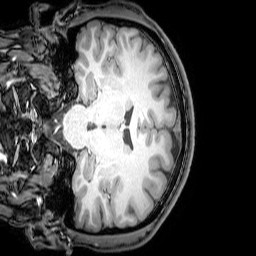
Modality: T1w
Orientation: coronal
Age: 20
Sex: male
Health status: healthy
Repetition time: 0.081 s
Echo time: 0.037 s